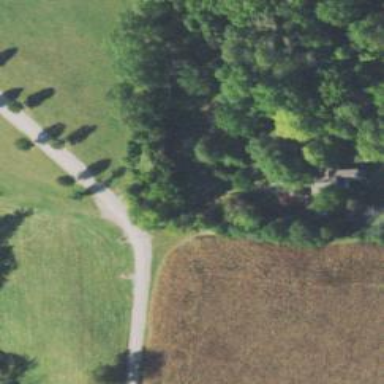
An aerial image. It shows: Driveway.